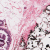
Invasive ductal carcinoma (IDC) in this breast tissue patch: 0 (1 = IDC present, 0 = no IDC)